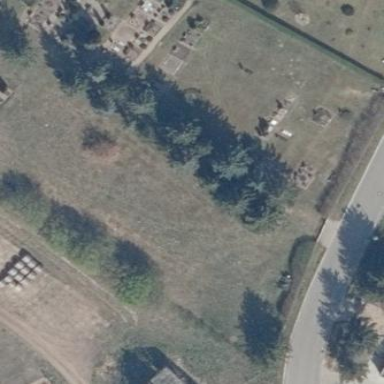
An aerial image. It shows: Cemetery.